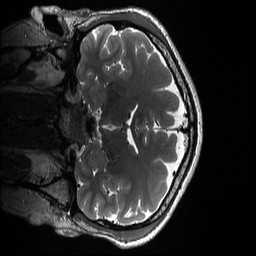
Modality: T2w
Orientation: coronal
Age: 28
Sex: male